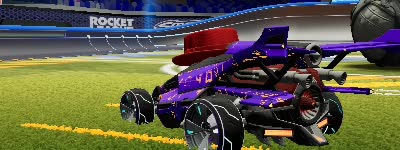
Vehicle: aftershock